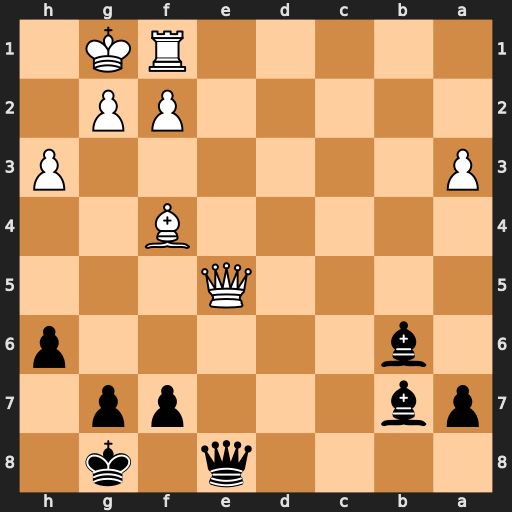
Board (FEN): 4q1k1/pb3pp1/1b5p/4Q3/5B2/P6P/5PP1/5RK1
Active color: b
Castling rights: -
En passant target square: -
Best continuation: Qc6 Qb8+ Kh7